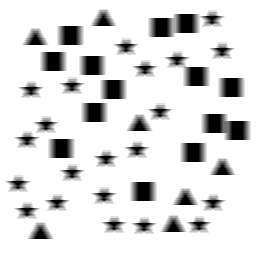
Squares: 14
Triangles: 7
Stars: 21
Total shapes: 42